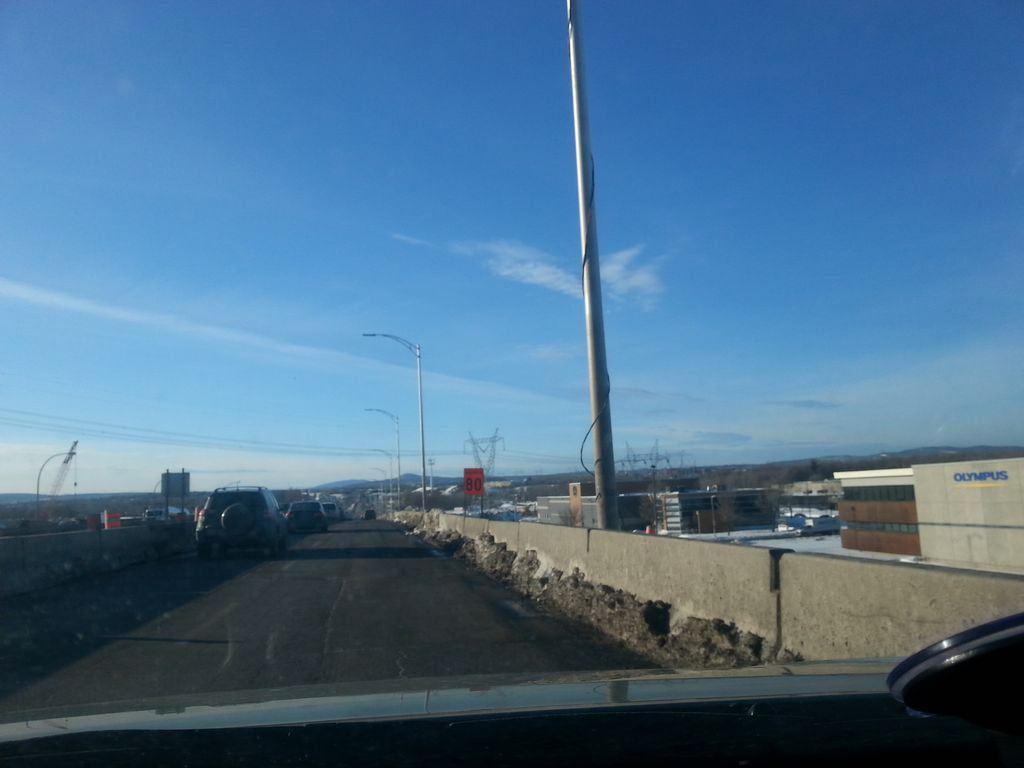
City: quebec_city